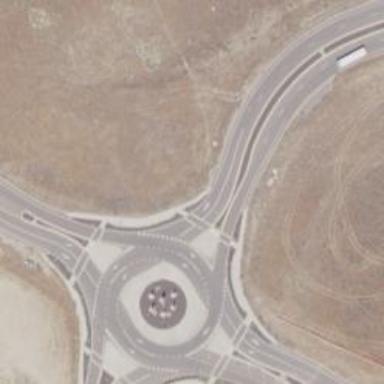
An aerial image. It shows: Roundabout at tertiary road junction.